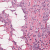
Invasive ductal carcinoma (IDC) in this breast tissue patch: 1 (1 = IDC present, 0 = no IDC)